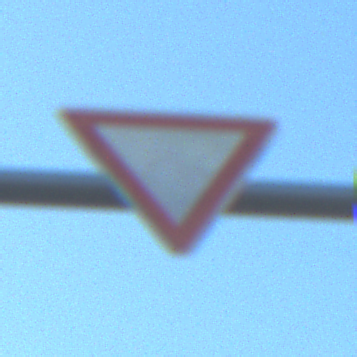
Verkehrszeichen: VorfahrtGewaehren
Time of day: MorningAfternoon
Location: Outdoor (Nature)
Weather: Clear
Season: NotSpecified
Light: Natural